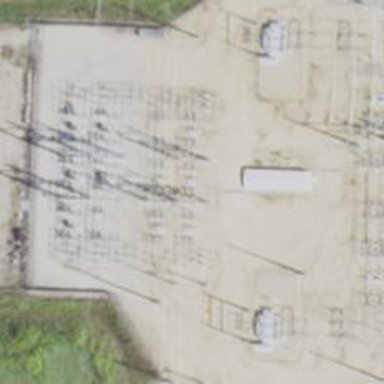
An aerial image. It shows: Switch for power supply.